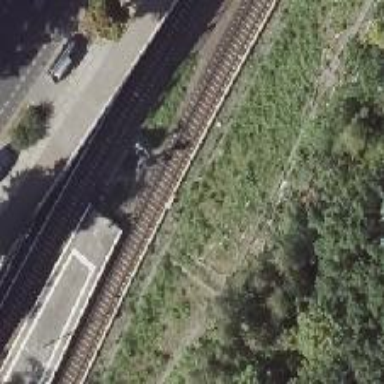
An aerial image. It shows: Light rail electrified railway.